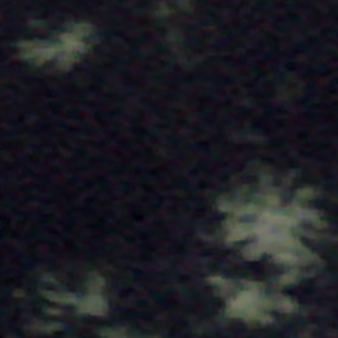
Label: other